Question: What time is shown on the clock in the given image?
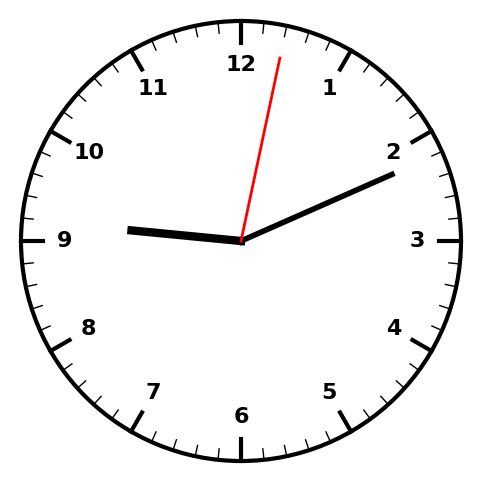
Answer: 09:11:02